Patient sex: M
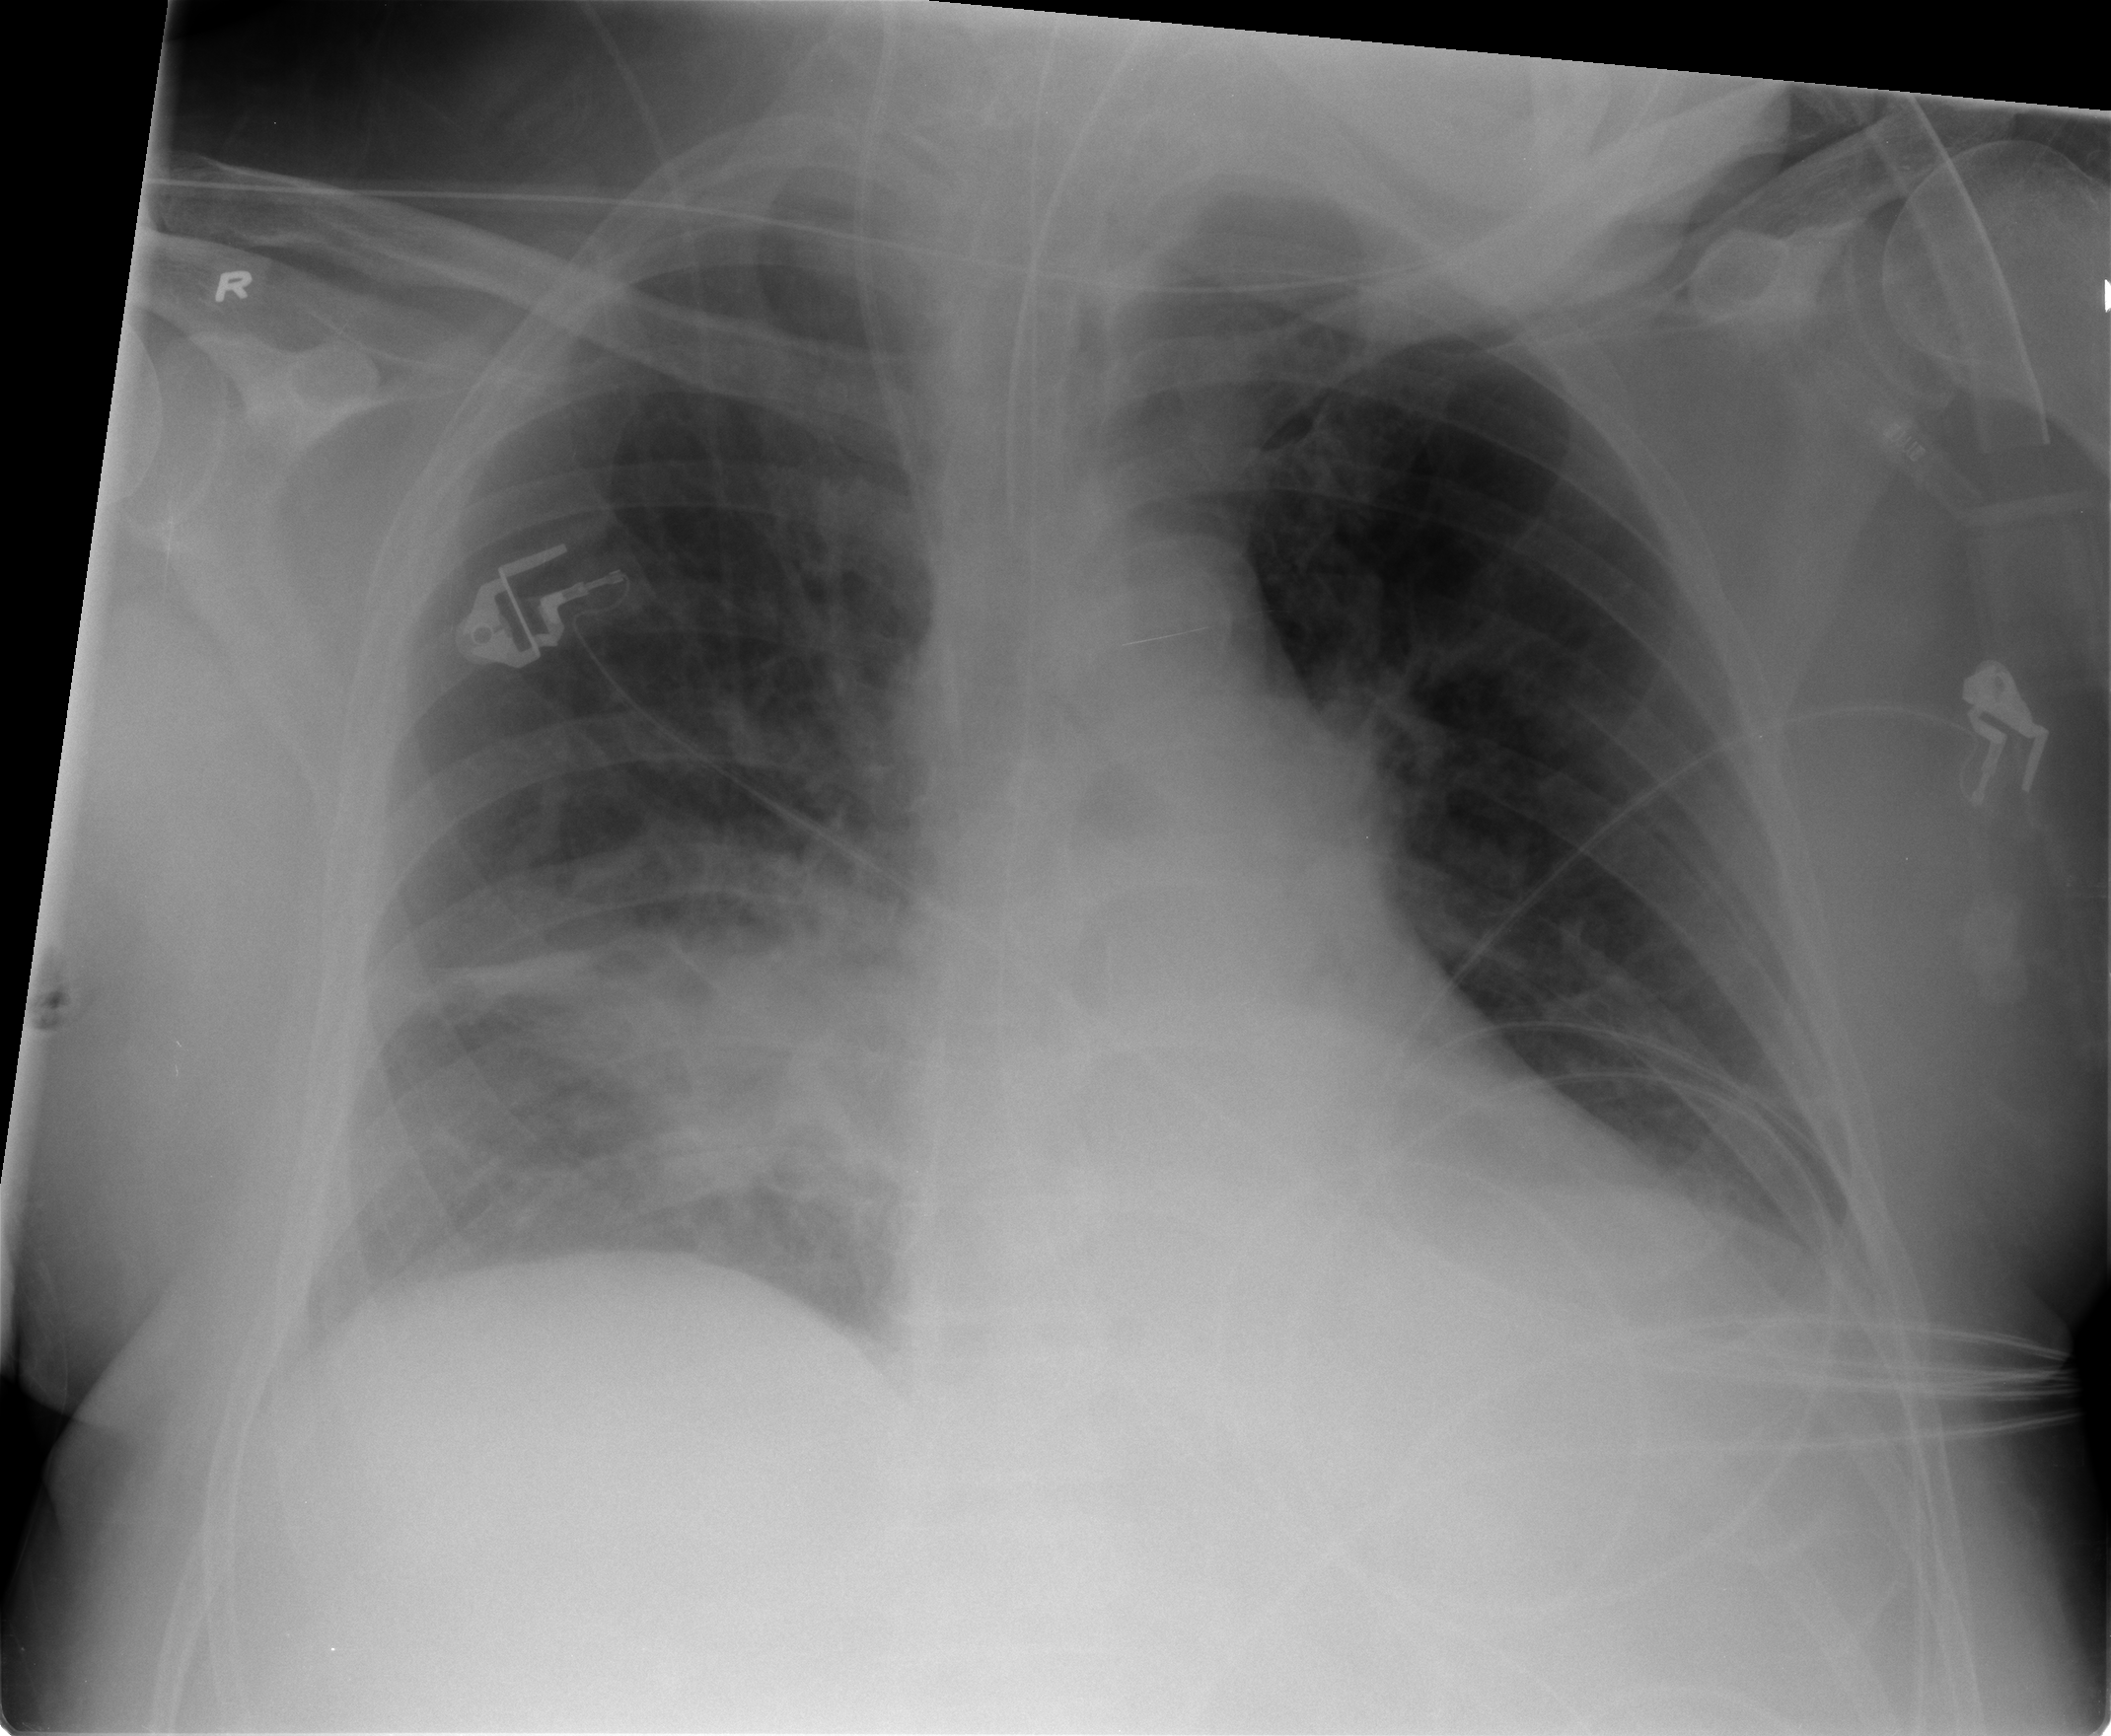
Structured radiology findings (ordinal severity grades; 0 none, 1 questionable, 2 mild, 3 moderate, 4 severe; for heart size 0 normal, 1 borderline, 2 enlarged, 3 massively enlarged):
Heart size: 0
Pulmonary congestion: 1
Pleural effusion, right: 1
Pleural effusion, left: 0
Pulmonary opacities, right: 3
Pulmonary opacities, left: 2
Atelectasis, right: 2
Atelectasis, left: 2